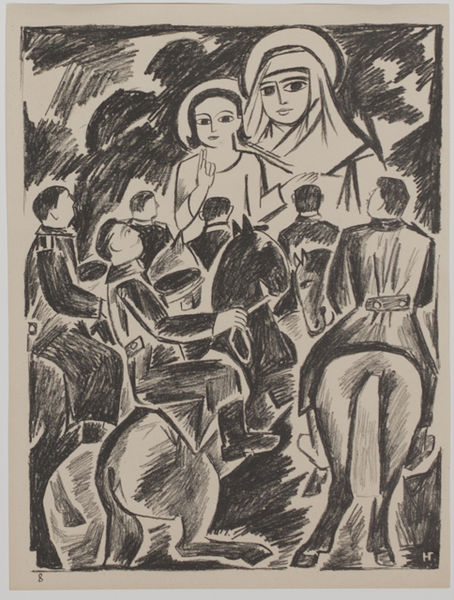
Titel: The Vision, The Vision
Künstler: Natal'ia Sergeevna Goncharova
Standort: Amherst (Massachusetts, USA)
Institution: Mead Art Museum, Amherst College
Schlagwörter: weiß, menschen, grau, köpfe, männer, rücken, schwarz, zeichnung, gürtel, schleier, gesichter, mantel, kind, pferd, pferde, reiter, hands, men, people, white, women, black, face, figurative, woman, looking, print, schwarzweiß, hand, heiligenschein, jesus, horses, man, girl, head, prozession, umzug, eyes, heilige, paper, maria, black and white, gaze, look, shadow, coat, mouth, army, illustration, sketch, saint, ikone, virgin, pencil, war, horse, christ, figure, tushce, space, mary, blessing, unifomen, halo, holy, divine, rein, ht, mother of god, neoprimitivism, gloria, 8